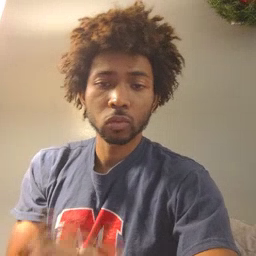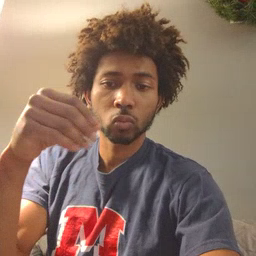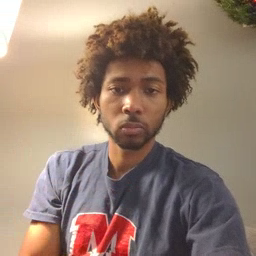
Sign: store